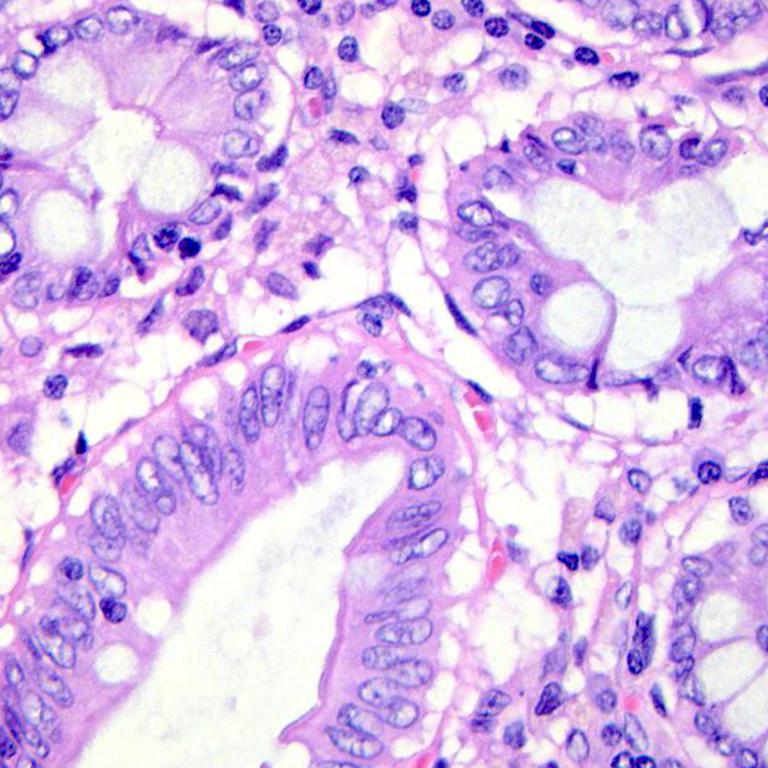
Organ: colon
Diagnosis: benign